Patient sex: F
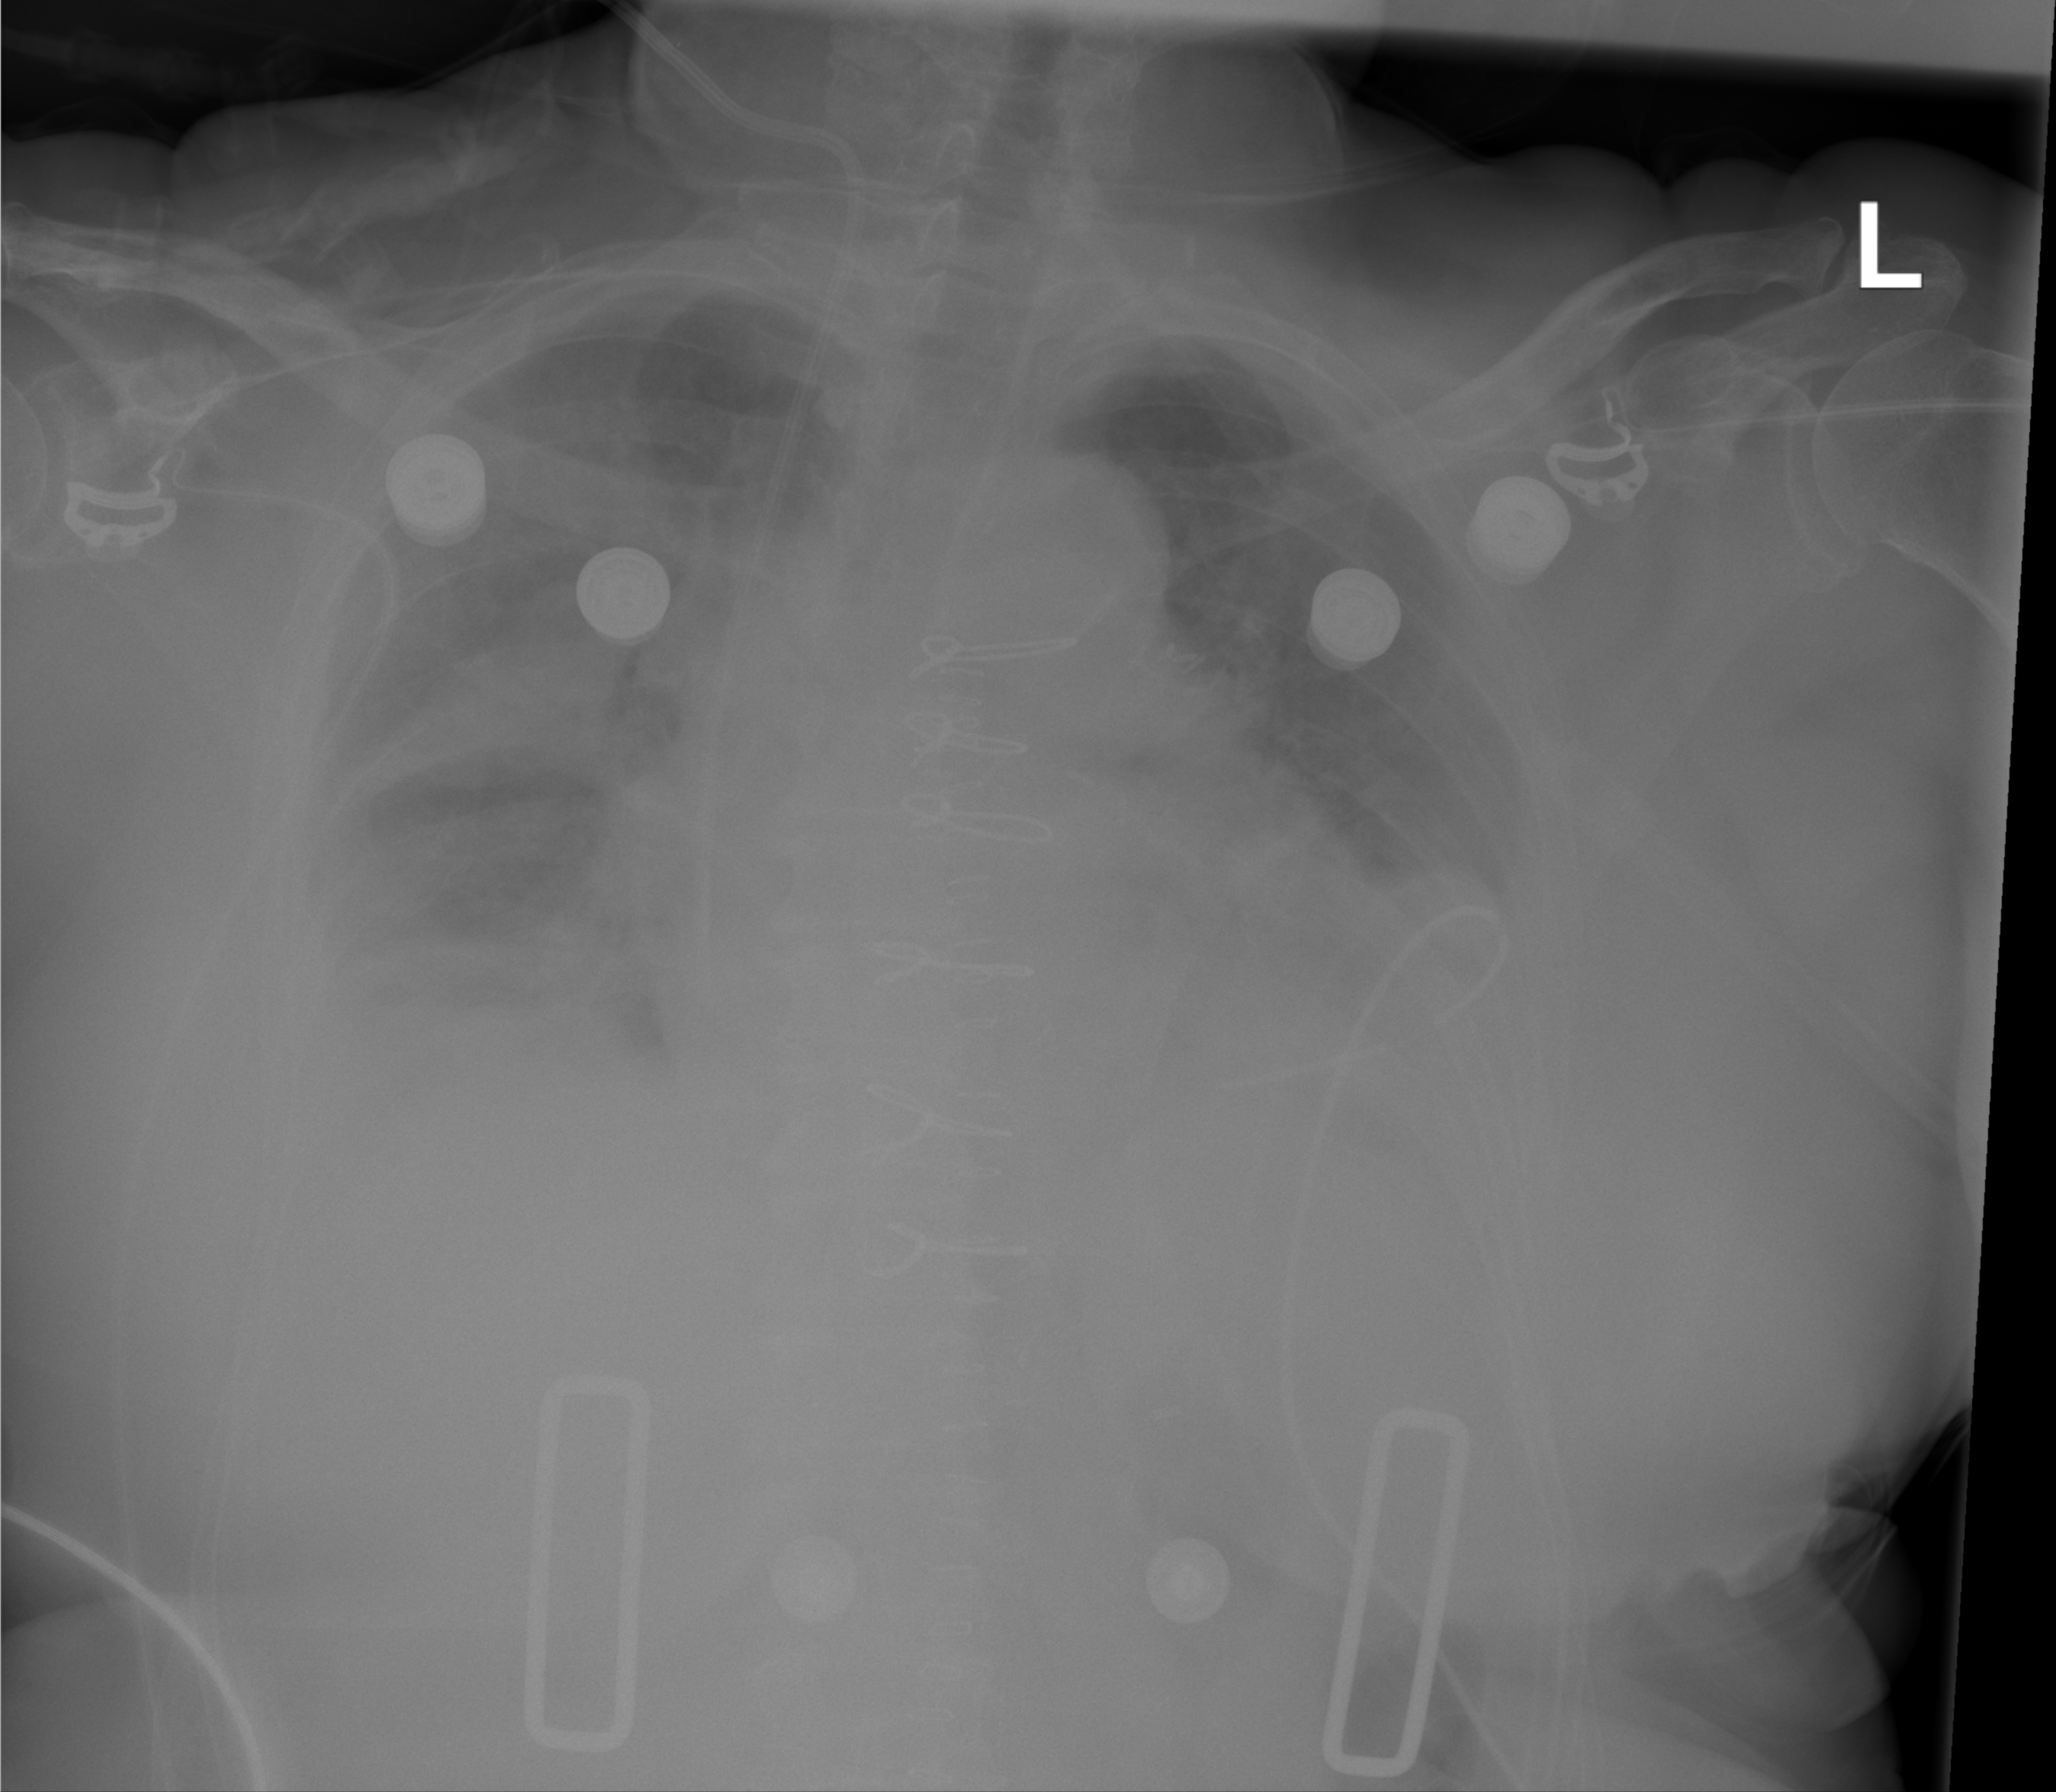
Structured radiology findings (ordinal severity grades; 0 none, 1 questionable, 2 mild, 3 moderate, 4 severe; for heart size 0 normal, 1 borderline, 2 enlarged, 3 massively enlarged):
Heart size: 2
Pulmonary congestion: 1
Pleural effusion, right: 3
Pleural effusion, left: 2
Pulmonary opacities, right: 1
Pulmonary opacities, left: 0
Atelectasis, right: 3
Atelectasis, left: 2